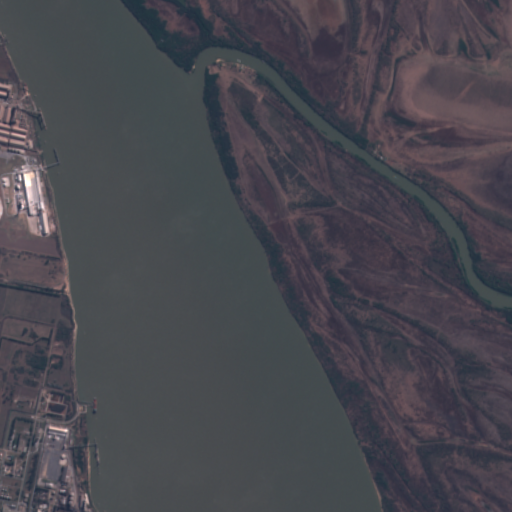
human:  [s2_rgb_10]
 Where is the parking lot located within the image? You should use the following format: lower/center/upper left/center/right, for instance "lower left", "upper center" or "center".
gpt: The parking lot is located in the lower left of the image.
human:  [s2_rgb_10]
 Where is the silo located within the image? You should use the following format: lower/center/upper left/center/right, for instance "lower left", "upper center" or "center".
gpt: The silo is located in the center left of the image.
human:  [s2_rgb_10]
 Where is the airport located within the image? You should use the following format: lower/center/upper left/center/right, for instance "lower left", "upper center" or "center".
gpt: There is no airport in the image.